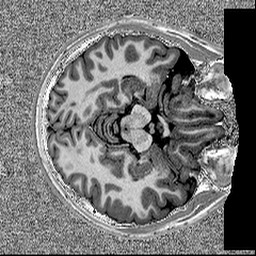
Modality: MP2RAGE
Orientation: axial
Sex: male